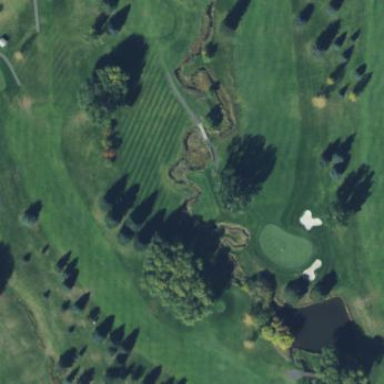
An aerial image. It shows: Area of rough grass used for golf.